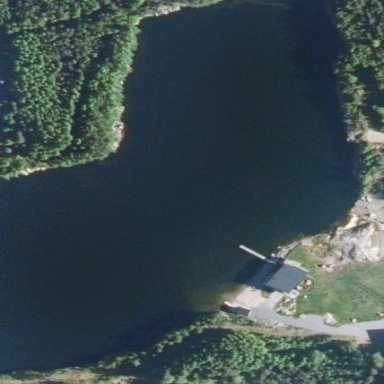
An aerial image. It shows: Pond with natural water.